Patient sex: F
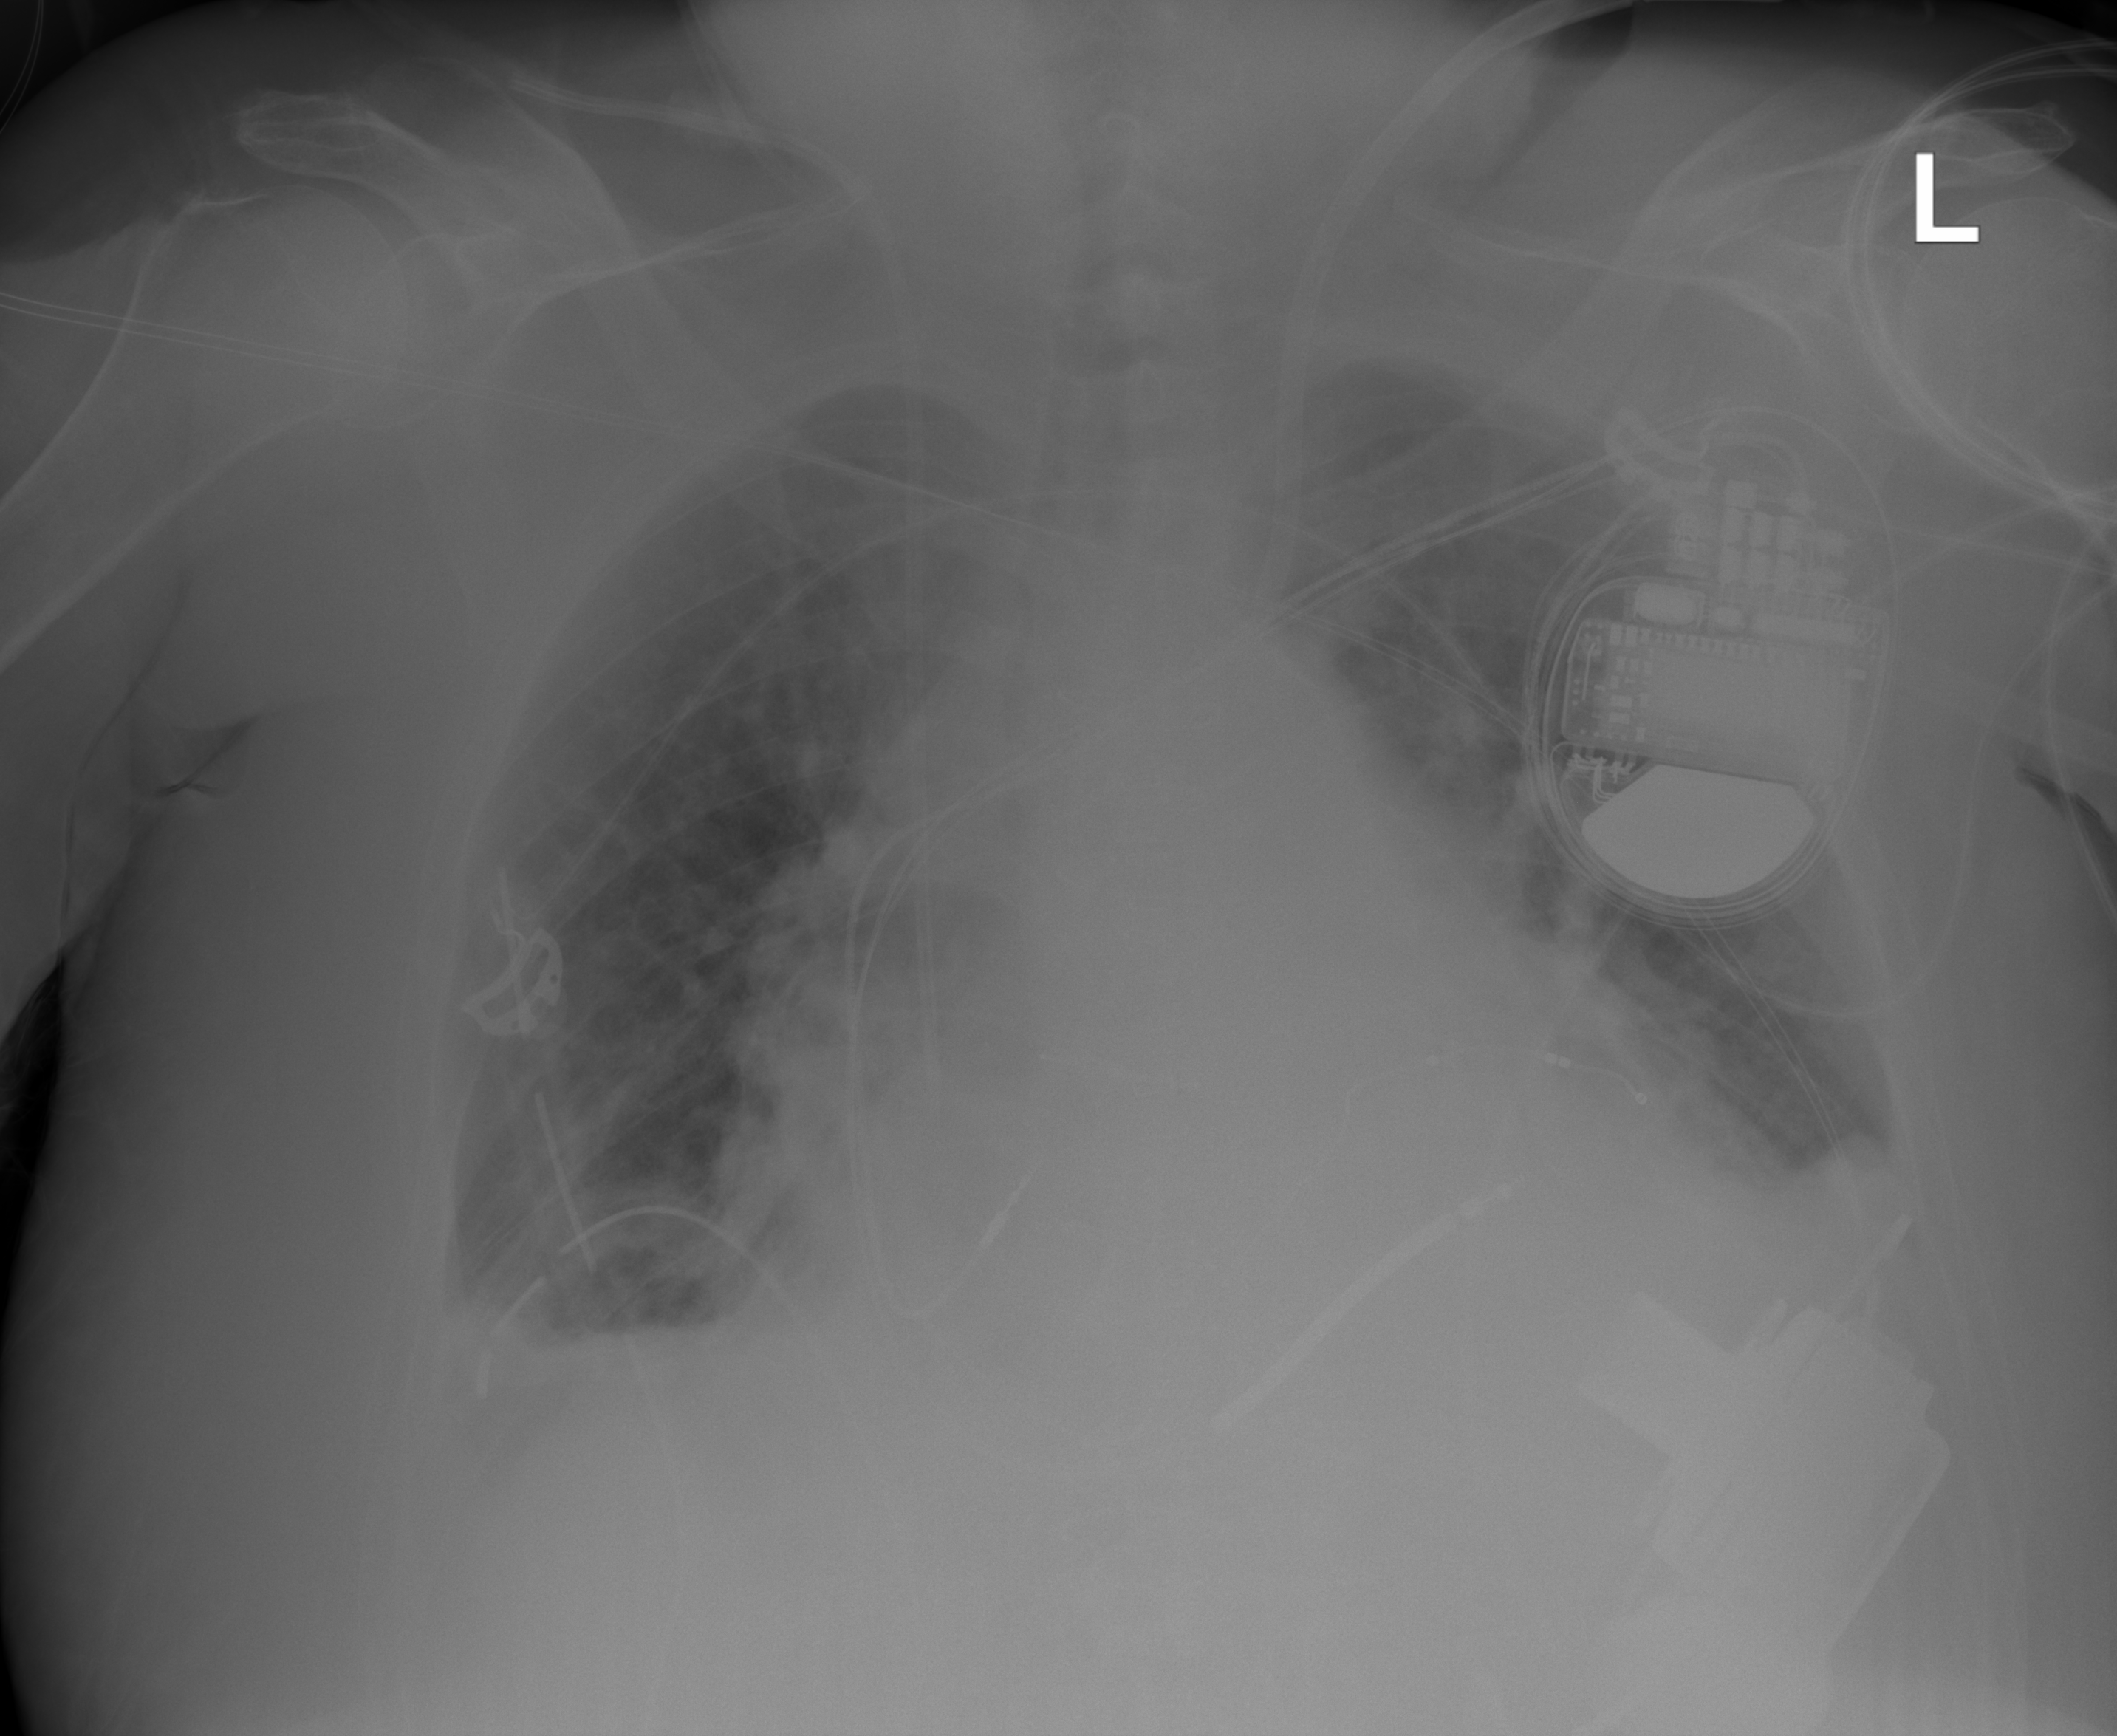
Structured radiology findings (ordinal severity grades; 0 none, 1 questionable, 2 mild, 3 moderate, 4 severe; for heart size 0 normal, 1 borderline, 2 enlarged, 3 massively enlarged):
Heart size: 2
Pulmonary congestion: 2
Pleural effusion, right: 2
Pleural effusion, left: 2
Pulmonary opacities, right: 2
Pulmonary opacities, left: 2
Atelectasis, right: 2
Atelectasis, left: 2